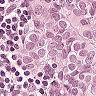
Metastatic tissue present: yes